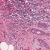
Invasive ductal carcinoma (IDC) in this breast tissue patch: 1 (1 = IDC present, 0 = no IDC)